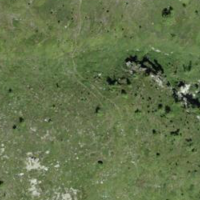
EUNIS habitat code: 26
Species observed at this site:
Bartsia alpina